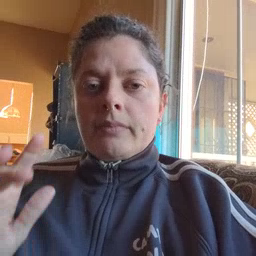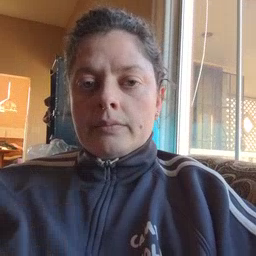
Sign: yucky